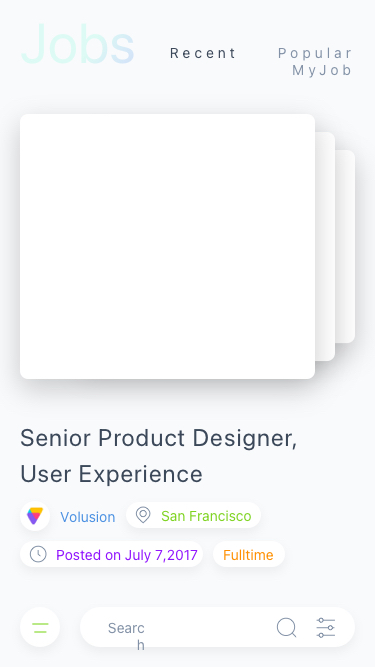
Text in this UI design:
San Francisco
Fulltime
Posted on July 7,2017
Volusion
Senior Product Designer, User Experience
Jobs
Recent     Popular     MyJob
Search